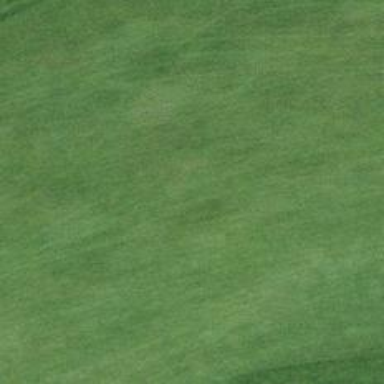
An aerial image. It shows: View of golf hole.